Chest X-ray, AP view. Patient: 48 years old, sex F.
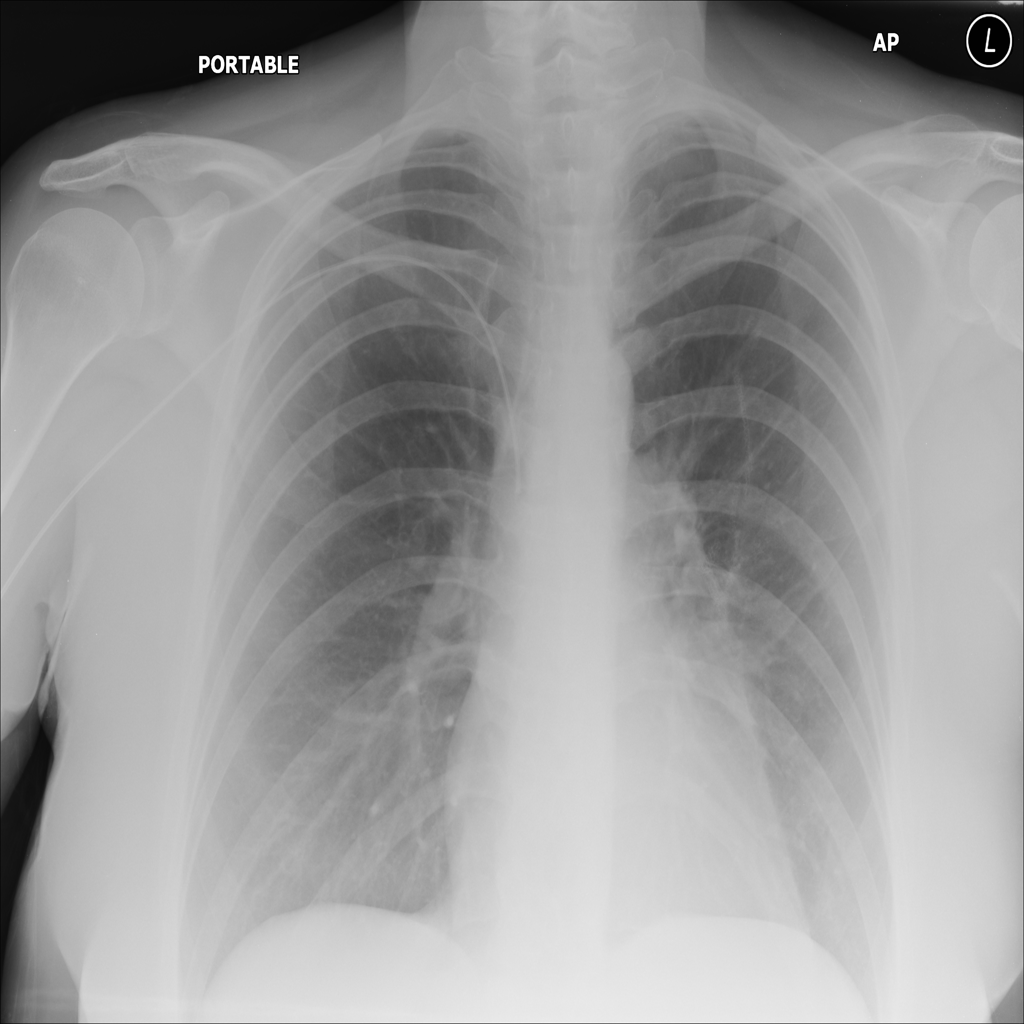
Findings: No Finding